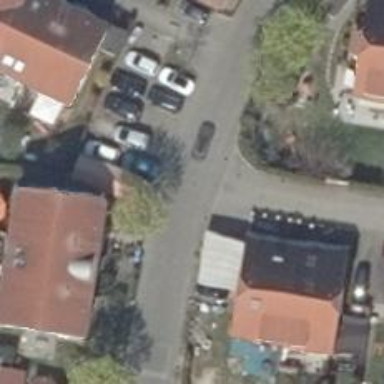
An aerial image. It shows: Living street.